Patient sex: M
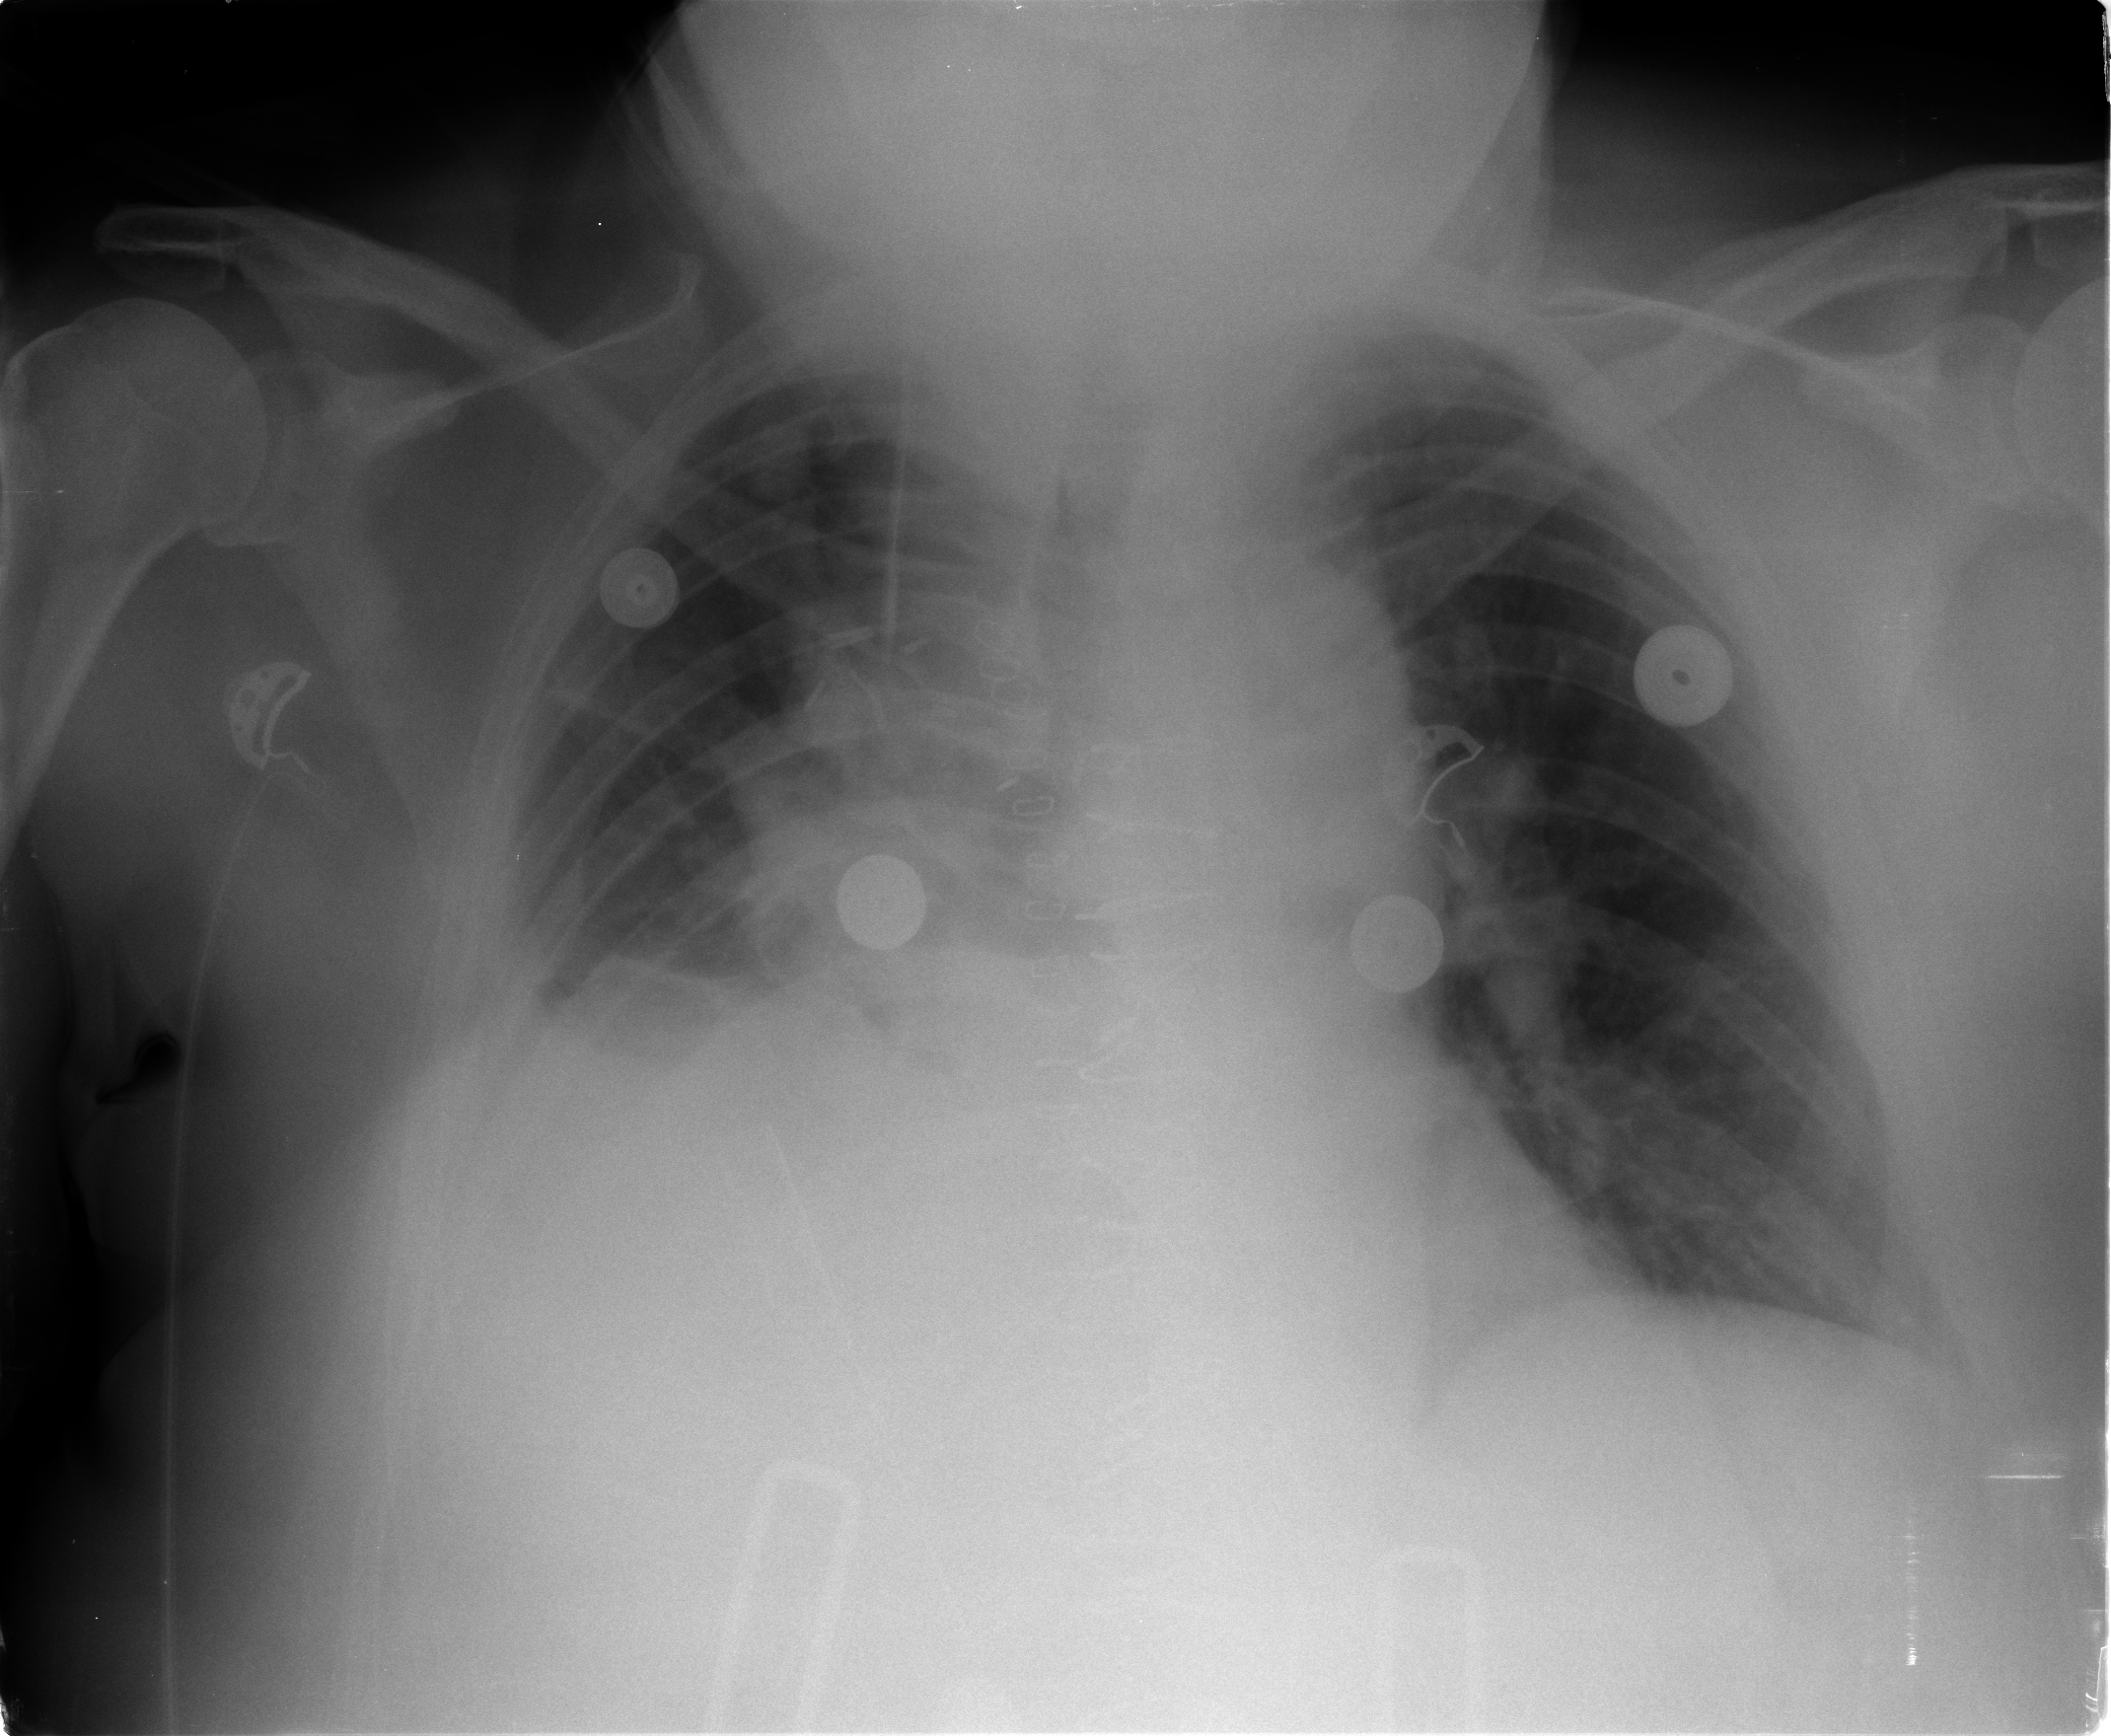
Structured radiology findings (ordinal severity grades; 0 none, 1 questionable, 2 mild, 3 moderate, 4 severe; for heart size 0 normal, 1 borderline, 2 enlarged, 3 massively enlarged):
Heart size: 0
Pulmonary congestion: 1
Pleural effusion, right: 2
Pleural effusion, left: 0
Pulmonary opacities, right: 0
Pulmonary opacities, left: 0
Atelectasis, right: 2
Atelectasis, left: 2